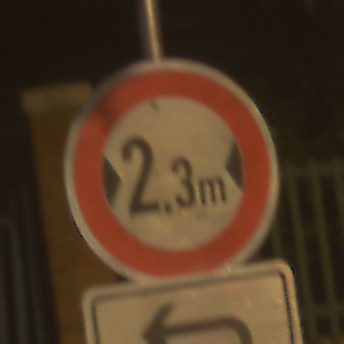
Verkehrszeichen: TatsaechlicheBreite2Komma3
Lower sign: RichtungsangabeDurchPfeile2
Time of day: Night
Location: Outdoor (Urban)
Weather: Clear
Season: NotSpecified
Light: Artificial